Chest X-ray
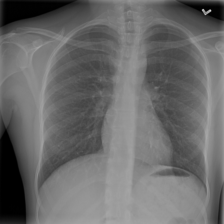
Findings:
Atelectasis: negative
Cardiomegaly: negative
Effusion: negative
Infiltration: negative
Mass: negative
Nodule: negative
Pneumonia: negative
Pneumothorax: negative
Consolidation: negative
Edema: negative
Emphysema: negative
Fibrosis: negative
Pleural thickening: negative
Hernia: negative